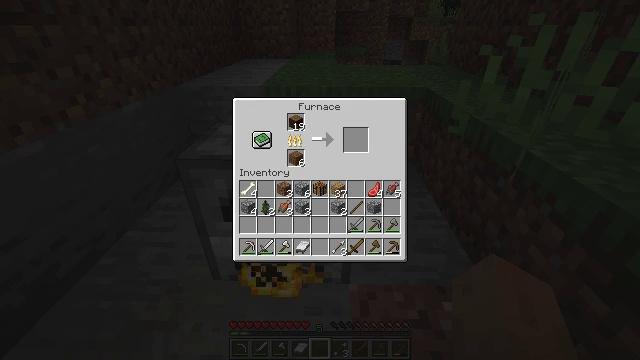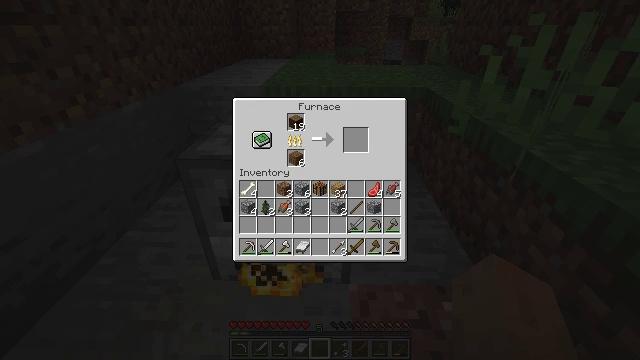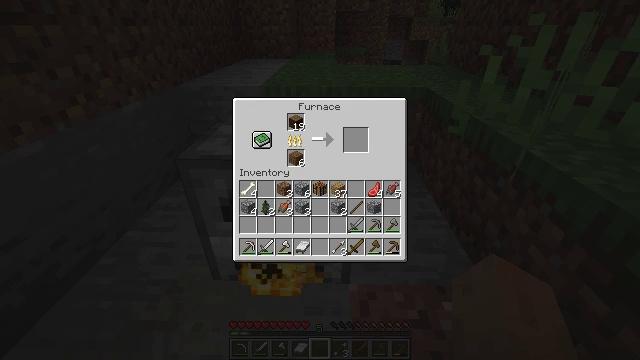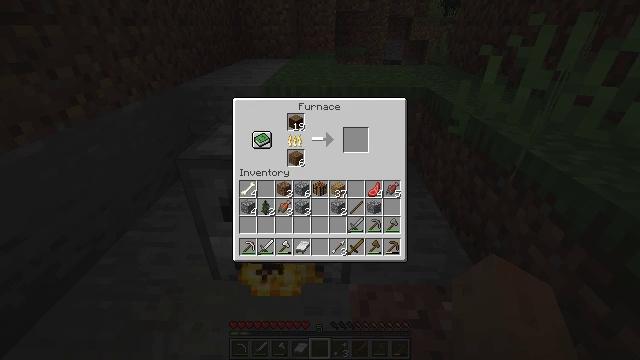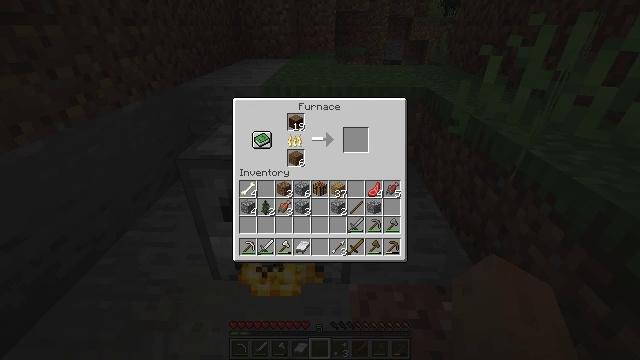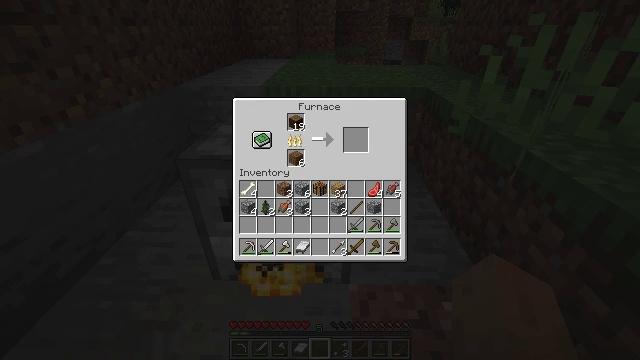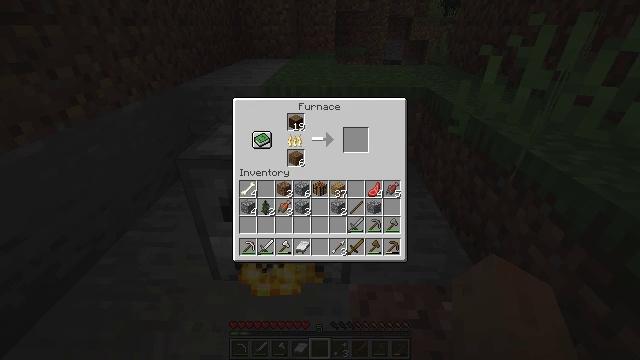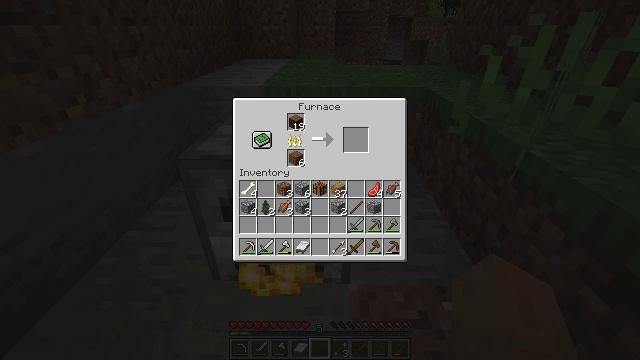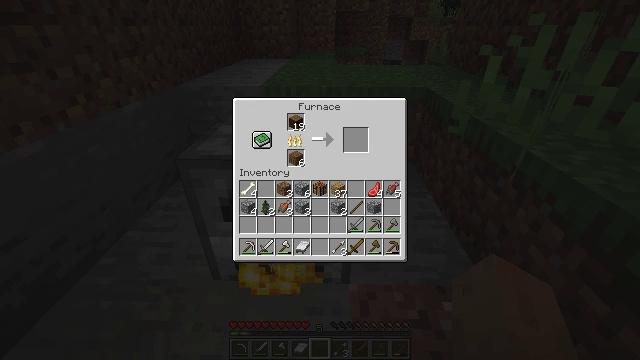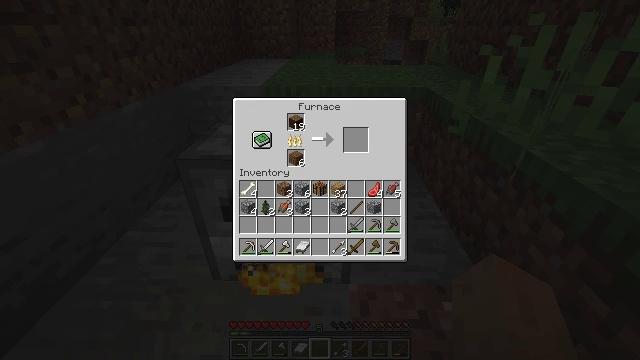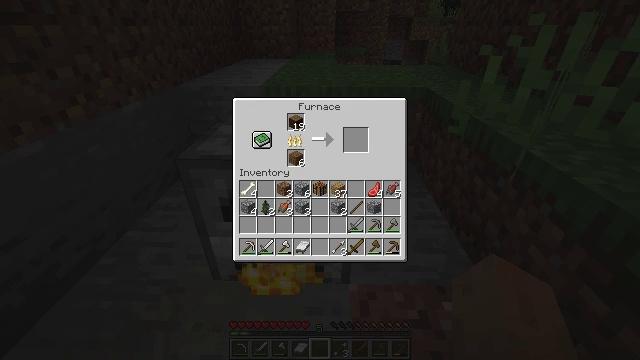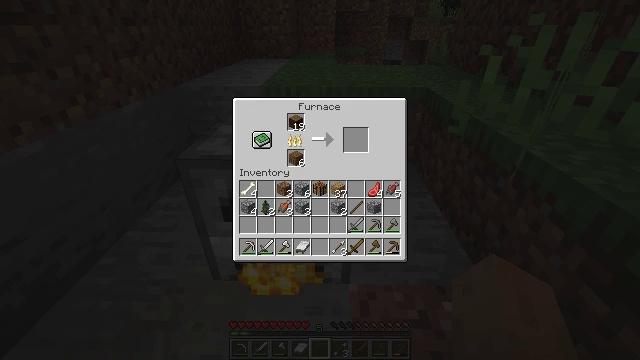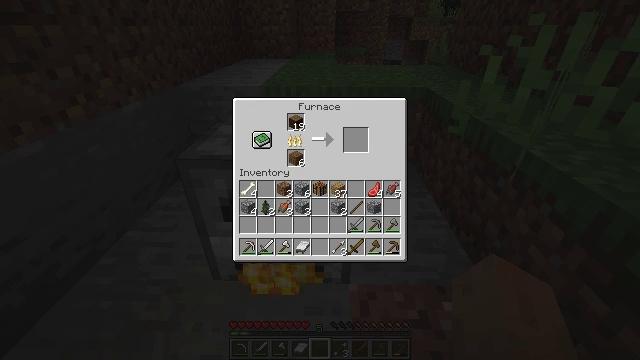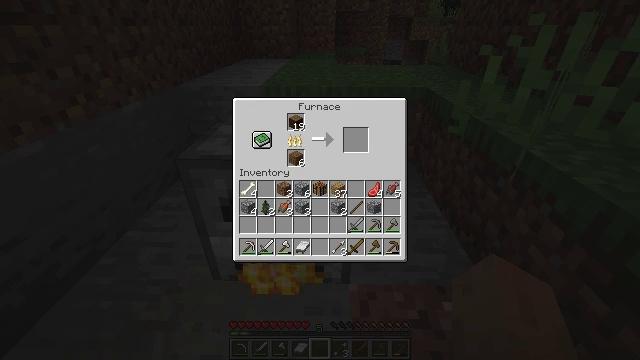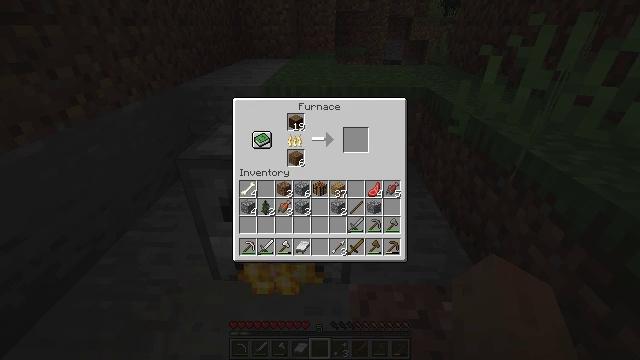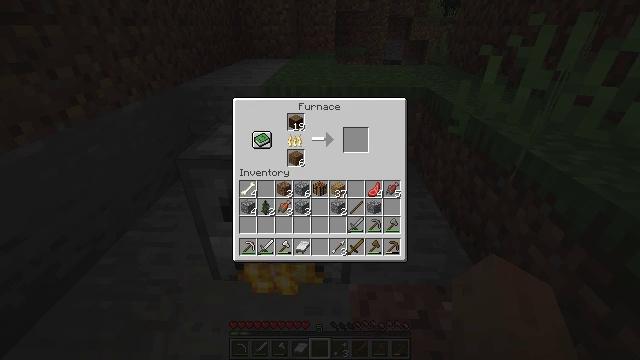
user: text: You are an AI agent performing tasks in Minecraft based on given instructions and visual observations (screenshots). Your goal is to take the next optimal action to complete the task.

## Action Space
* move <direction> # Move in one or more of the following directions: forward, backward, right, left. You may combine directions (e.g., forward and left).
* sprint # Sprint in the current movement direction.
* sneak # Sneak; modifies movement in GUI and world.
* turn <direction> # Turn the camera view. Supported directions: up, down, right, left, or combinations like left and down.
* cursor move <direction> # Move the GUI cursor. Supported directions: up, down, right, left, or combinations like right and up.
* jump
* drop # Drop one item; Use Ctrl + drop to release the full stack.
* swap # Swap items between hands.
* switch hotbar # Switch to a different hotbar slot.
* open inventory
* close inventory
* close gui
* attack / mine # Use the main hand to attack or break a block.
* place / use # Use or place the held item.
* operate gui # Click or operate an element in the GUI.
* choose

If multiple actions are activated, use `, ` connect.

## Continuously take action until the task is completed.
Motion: motion action
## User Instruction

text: Craft charcoal by smelting logs in a furnace.
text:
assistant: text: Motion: no_op
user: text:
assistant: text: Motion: no_op
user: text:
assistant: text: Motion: no_op
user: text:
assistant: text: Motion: no_op
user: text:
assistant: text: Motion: no_op
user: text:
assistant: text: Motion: no_op
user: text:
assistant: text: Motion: no_op
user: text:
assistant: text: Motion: no_op
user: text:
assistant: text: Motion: no_op
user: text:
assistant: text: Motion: no_op
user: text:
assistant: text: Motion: no_op
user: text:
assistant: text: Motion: no_op
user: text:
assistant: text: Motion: no_op
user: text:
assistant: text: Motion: no_op
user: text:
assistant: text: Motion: no_op
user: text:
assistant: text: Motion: no_op
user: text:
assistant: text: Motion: no_op
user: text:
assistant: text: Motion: no_op
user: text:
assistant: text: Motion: no_op
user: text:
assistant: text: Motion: no_op
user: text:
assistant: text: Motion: no_op
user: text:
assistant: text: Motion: no_op
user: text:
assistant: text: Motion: no_op
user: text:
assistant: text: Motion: no_op
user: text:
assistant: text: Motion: no_op
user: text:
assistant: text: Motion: no_op
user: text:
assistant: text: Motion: no_op
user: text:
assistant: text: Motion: no_op
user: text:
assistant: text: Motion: no_op
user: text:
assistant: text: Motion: no_op